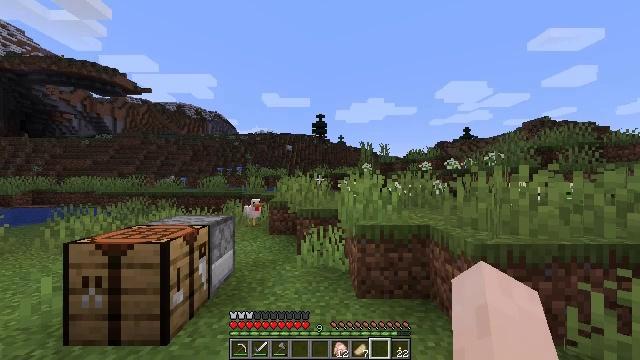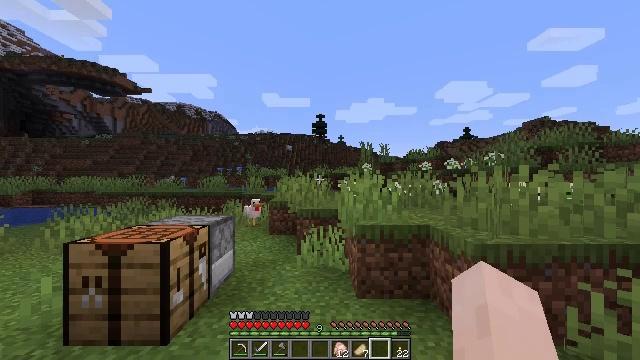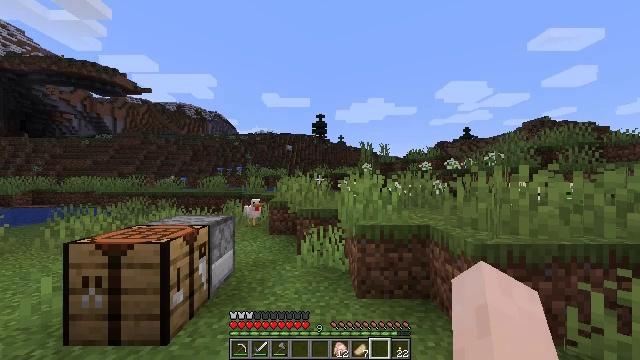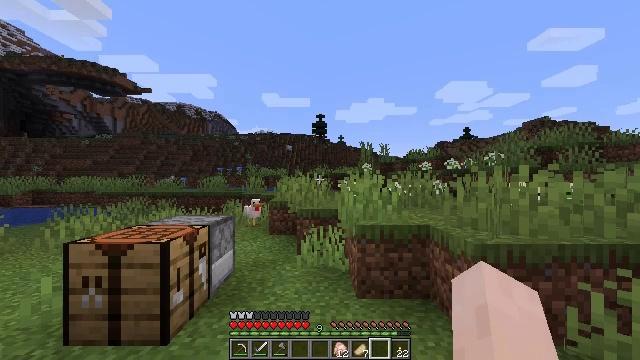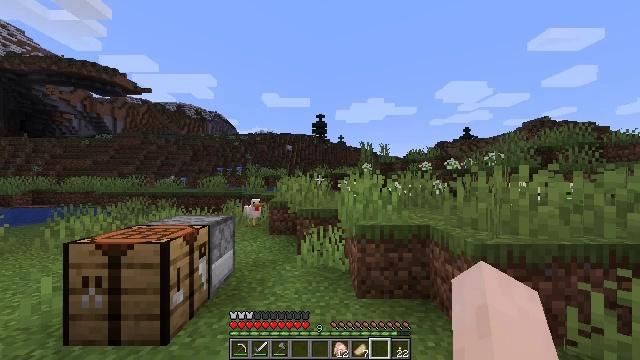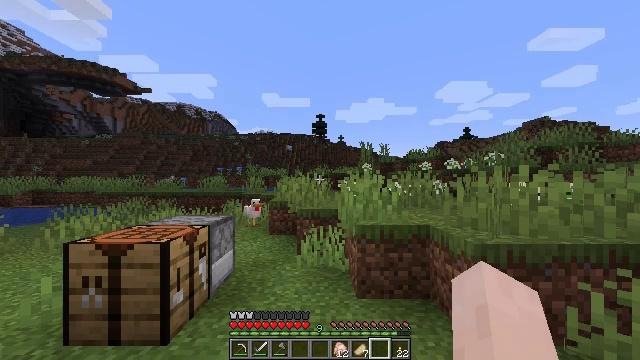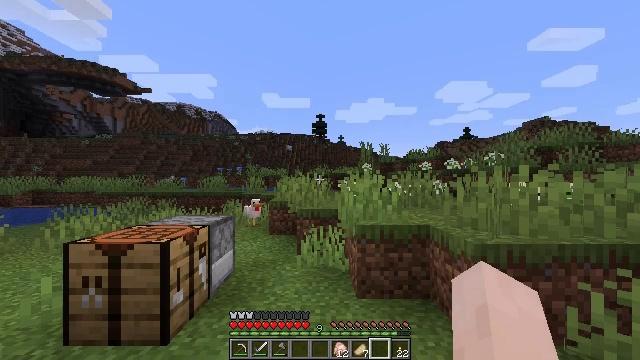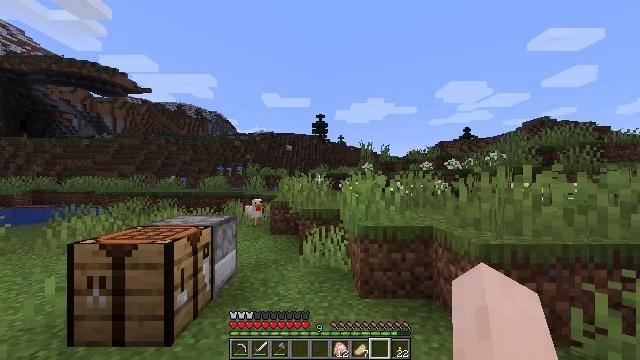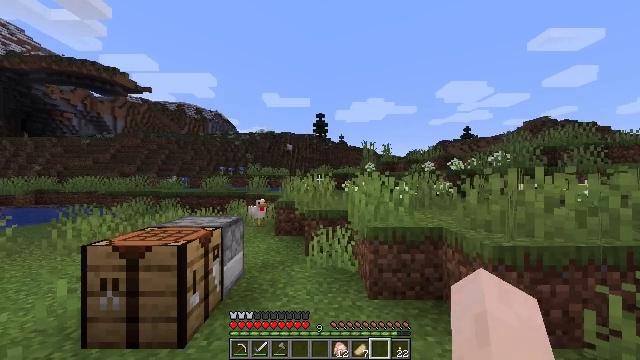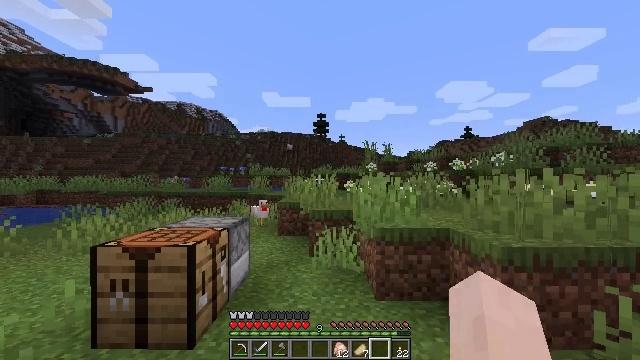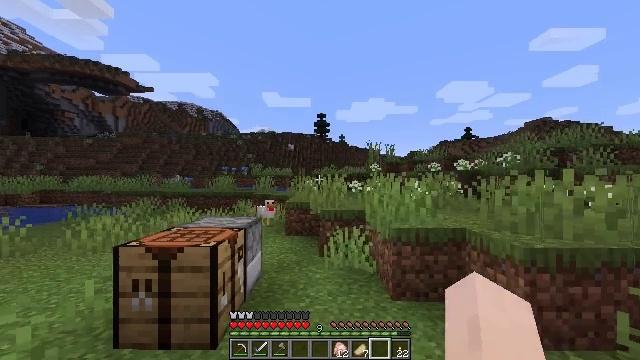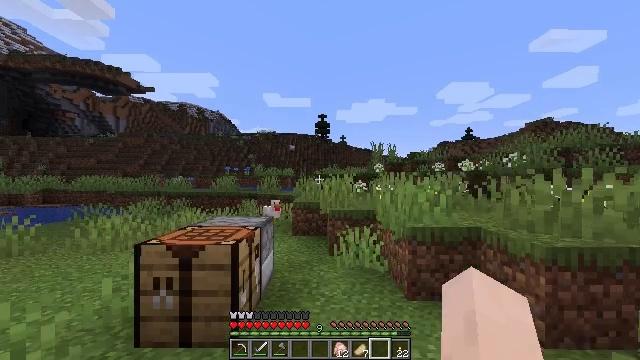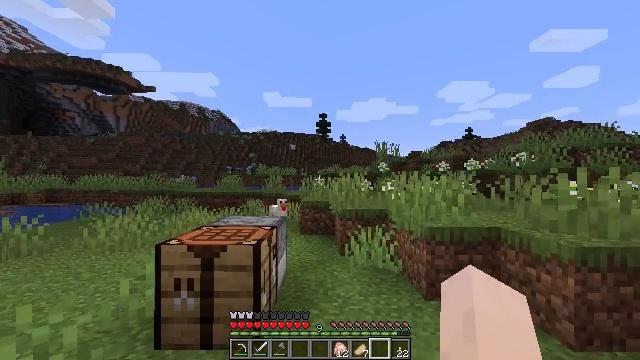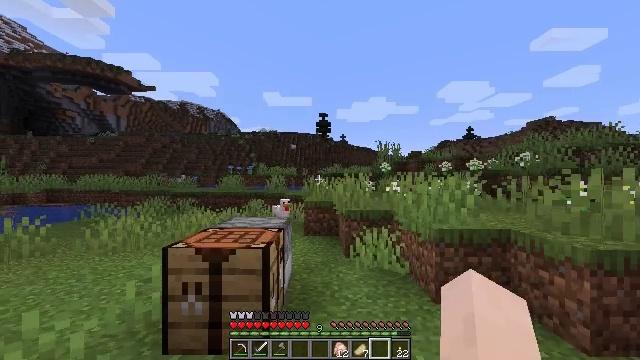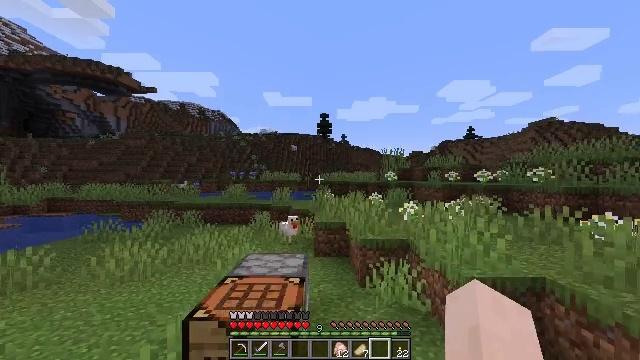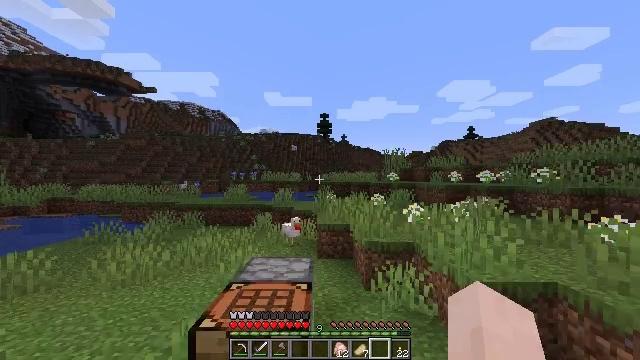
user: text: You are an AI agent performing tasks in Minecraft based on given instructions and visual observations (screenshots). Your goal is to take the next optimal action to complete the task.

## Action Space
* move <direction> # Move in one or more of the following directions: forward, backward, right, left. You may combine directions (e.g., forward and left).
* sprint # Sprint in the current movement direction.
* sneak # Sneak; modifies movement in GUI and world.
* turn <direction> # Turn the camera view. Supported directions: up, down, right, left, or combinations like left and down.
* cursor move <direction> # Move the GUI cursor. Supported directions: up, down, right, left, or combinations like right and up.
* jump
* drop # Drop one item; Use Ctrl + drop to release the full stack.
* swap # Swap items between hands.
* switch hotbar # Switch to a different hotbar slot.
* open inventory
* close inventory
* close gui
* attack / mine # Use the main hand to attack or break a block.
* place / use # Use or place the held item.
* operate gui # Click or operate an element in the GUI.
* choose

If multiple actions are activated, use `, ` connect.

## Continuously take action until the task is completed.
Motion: motion action
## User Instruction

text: Hunt a chicken.
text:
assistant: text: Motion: no_op
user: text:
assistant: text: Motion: no_op
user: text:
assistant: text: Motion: no_op
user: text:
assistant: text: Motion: no_op
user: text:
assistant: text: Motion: no_op
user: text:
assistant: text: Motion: no_op
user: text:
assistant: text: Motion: move left
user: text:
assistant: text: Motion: move left
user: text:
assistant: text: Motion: move left
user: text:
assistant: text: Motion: move left
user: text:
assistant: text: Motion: move left
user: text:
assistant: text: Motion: move forward and move left
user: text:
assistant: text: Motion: move forward and move left
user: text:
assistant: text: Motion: move forward and move left
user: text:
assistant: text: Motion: move forward and move left
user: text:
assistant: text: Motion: move forward and move left
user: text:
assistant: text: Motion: move forward and move left
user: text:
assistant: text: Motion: move forward
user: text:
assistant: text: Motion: move forward
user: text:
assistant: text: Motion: move forward
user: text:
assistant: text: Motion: move forward, turn up
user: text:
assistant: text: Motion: move forward, turn right and up, jump
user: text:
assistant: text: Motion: move forward, turn right and up, jump
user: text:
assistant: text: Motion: move forward, turn up, jump
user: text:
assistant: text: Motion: move forward, jump
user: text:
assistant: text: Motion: move forward, jump
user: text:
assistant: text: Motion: move forward, turn down
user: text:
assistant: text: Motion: move forward, turn right and down, switch to hotbar 1
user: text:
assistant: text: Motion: move forward, turn right and down, switch to hotbar 1
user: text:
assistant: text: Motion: move forward, turn left and down, switch to hotbar 1